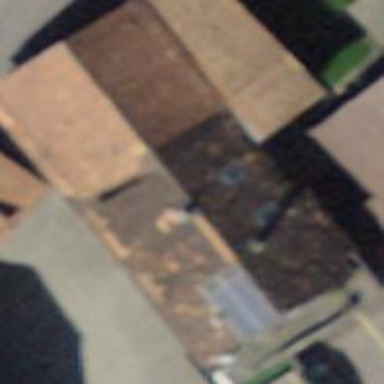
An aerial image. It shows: Farm building.